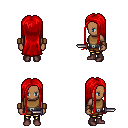
a pixel art fantasy rpg character, female body template, human, dark skin, leather chest armor, gold greaves, red extra-long hairstyle, leather bracers, maroon shoes, dagger, four views (front, back, left, right), 2x2 character sprite sheet, small pixel art, hard edges, no anti-aliasing